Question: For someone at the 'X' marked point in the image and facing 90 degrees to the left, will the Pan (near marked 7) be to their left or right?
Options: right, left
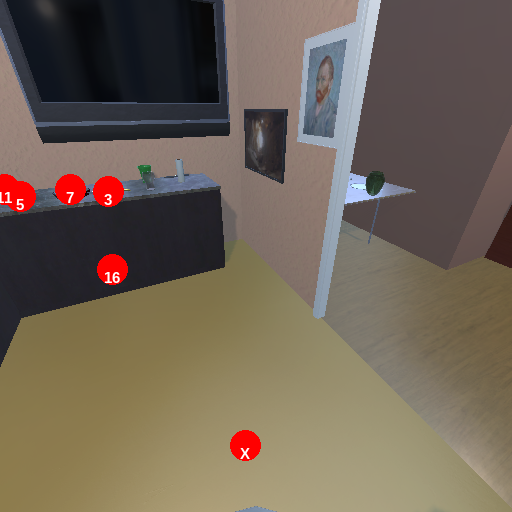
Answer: right